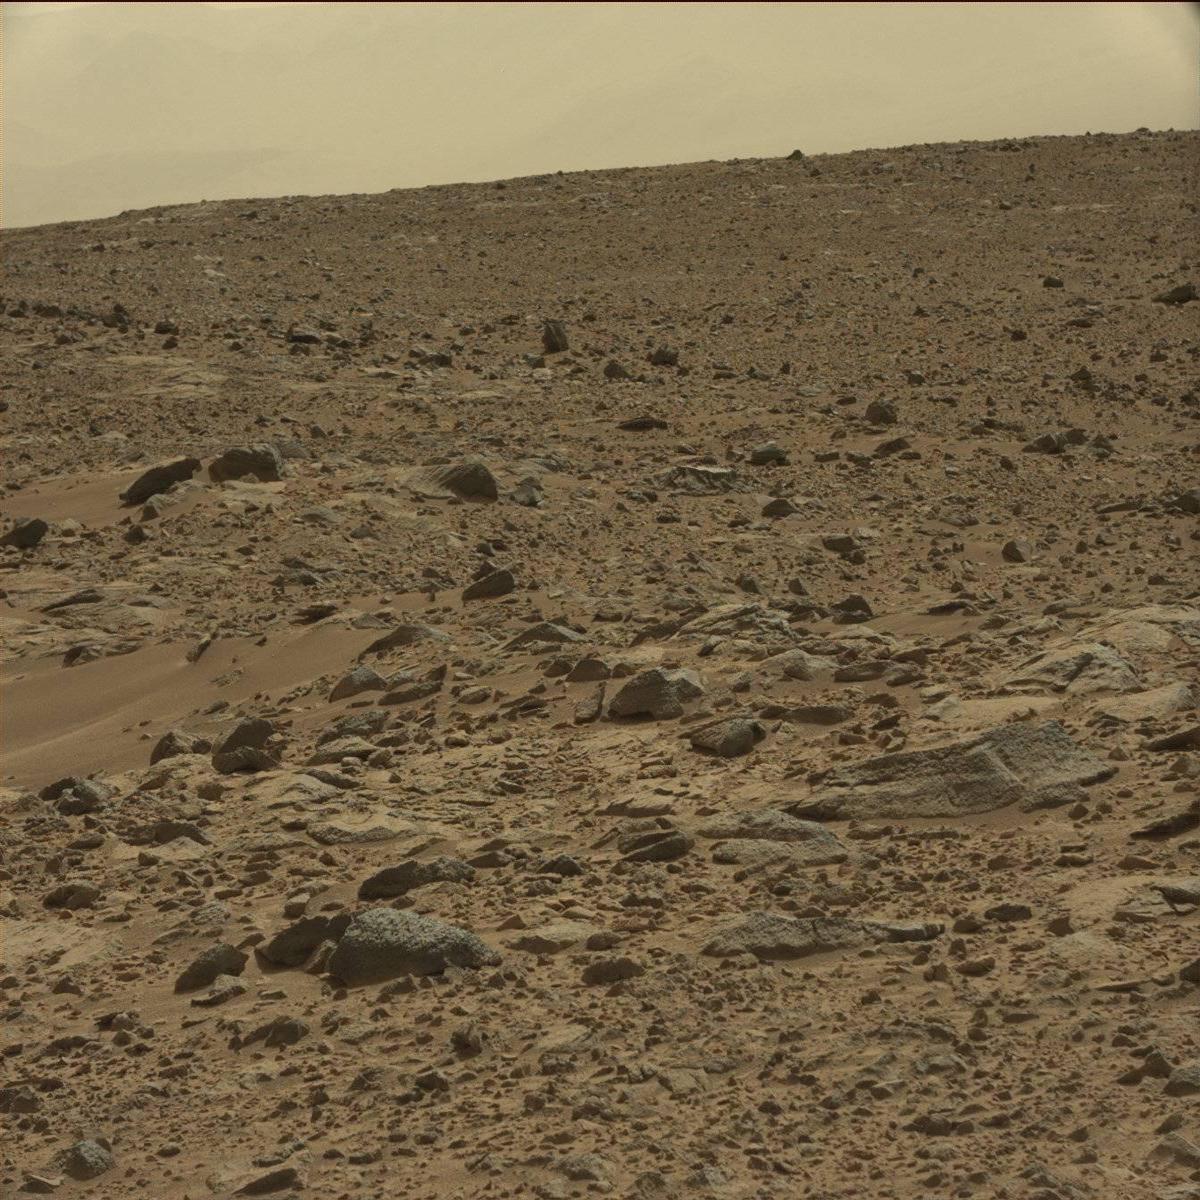
Terrain classes present: Bedrock, Ridge, Rock, Sand / Soil, Sky